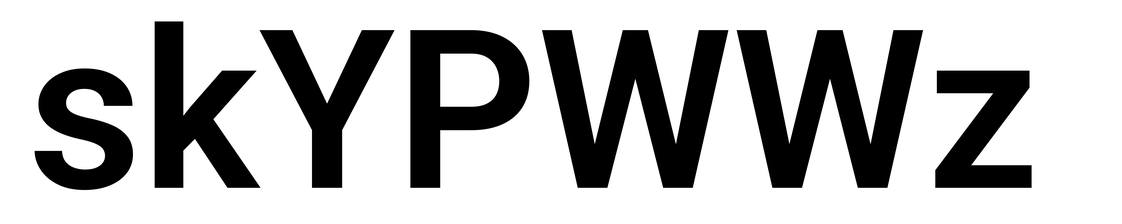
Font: Roboto_SemiBold